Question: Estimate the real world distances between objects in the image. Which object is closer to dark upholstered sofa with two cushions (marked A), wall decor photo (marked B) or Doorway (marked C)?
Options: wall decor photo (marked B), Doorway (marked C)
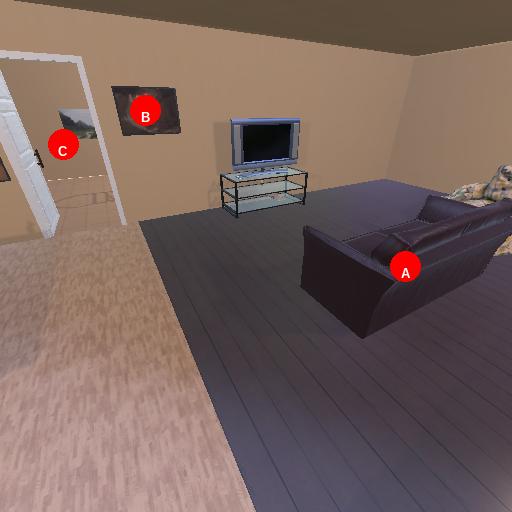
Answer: wall decor photo (marked B)